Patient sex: F
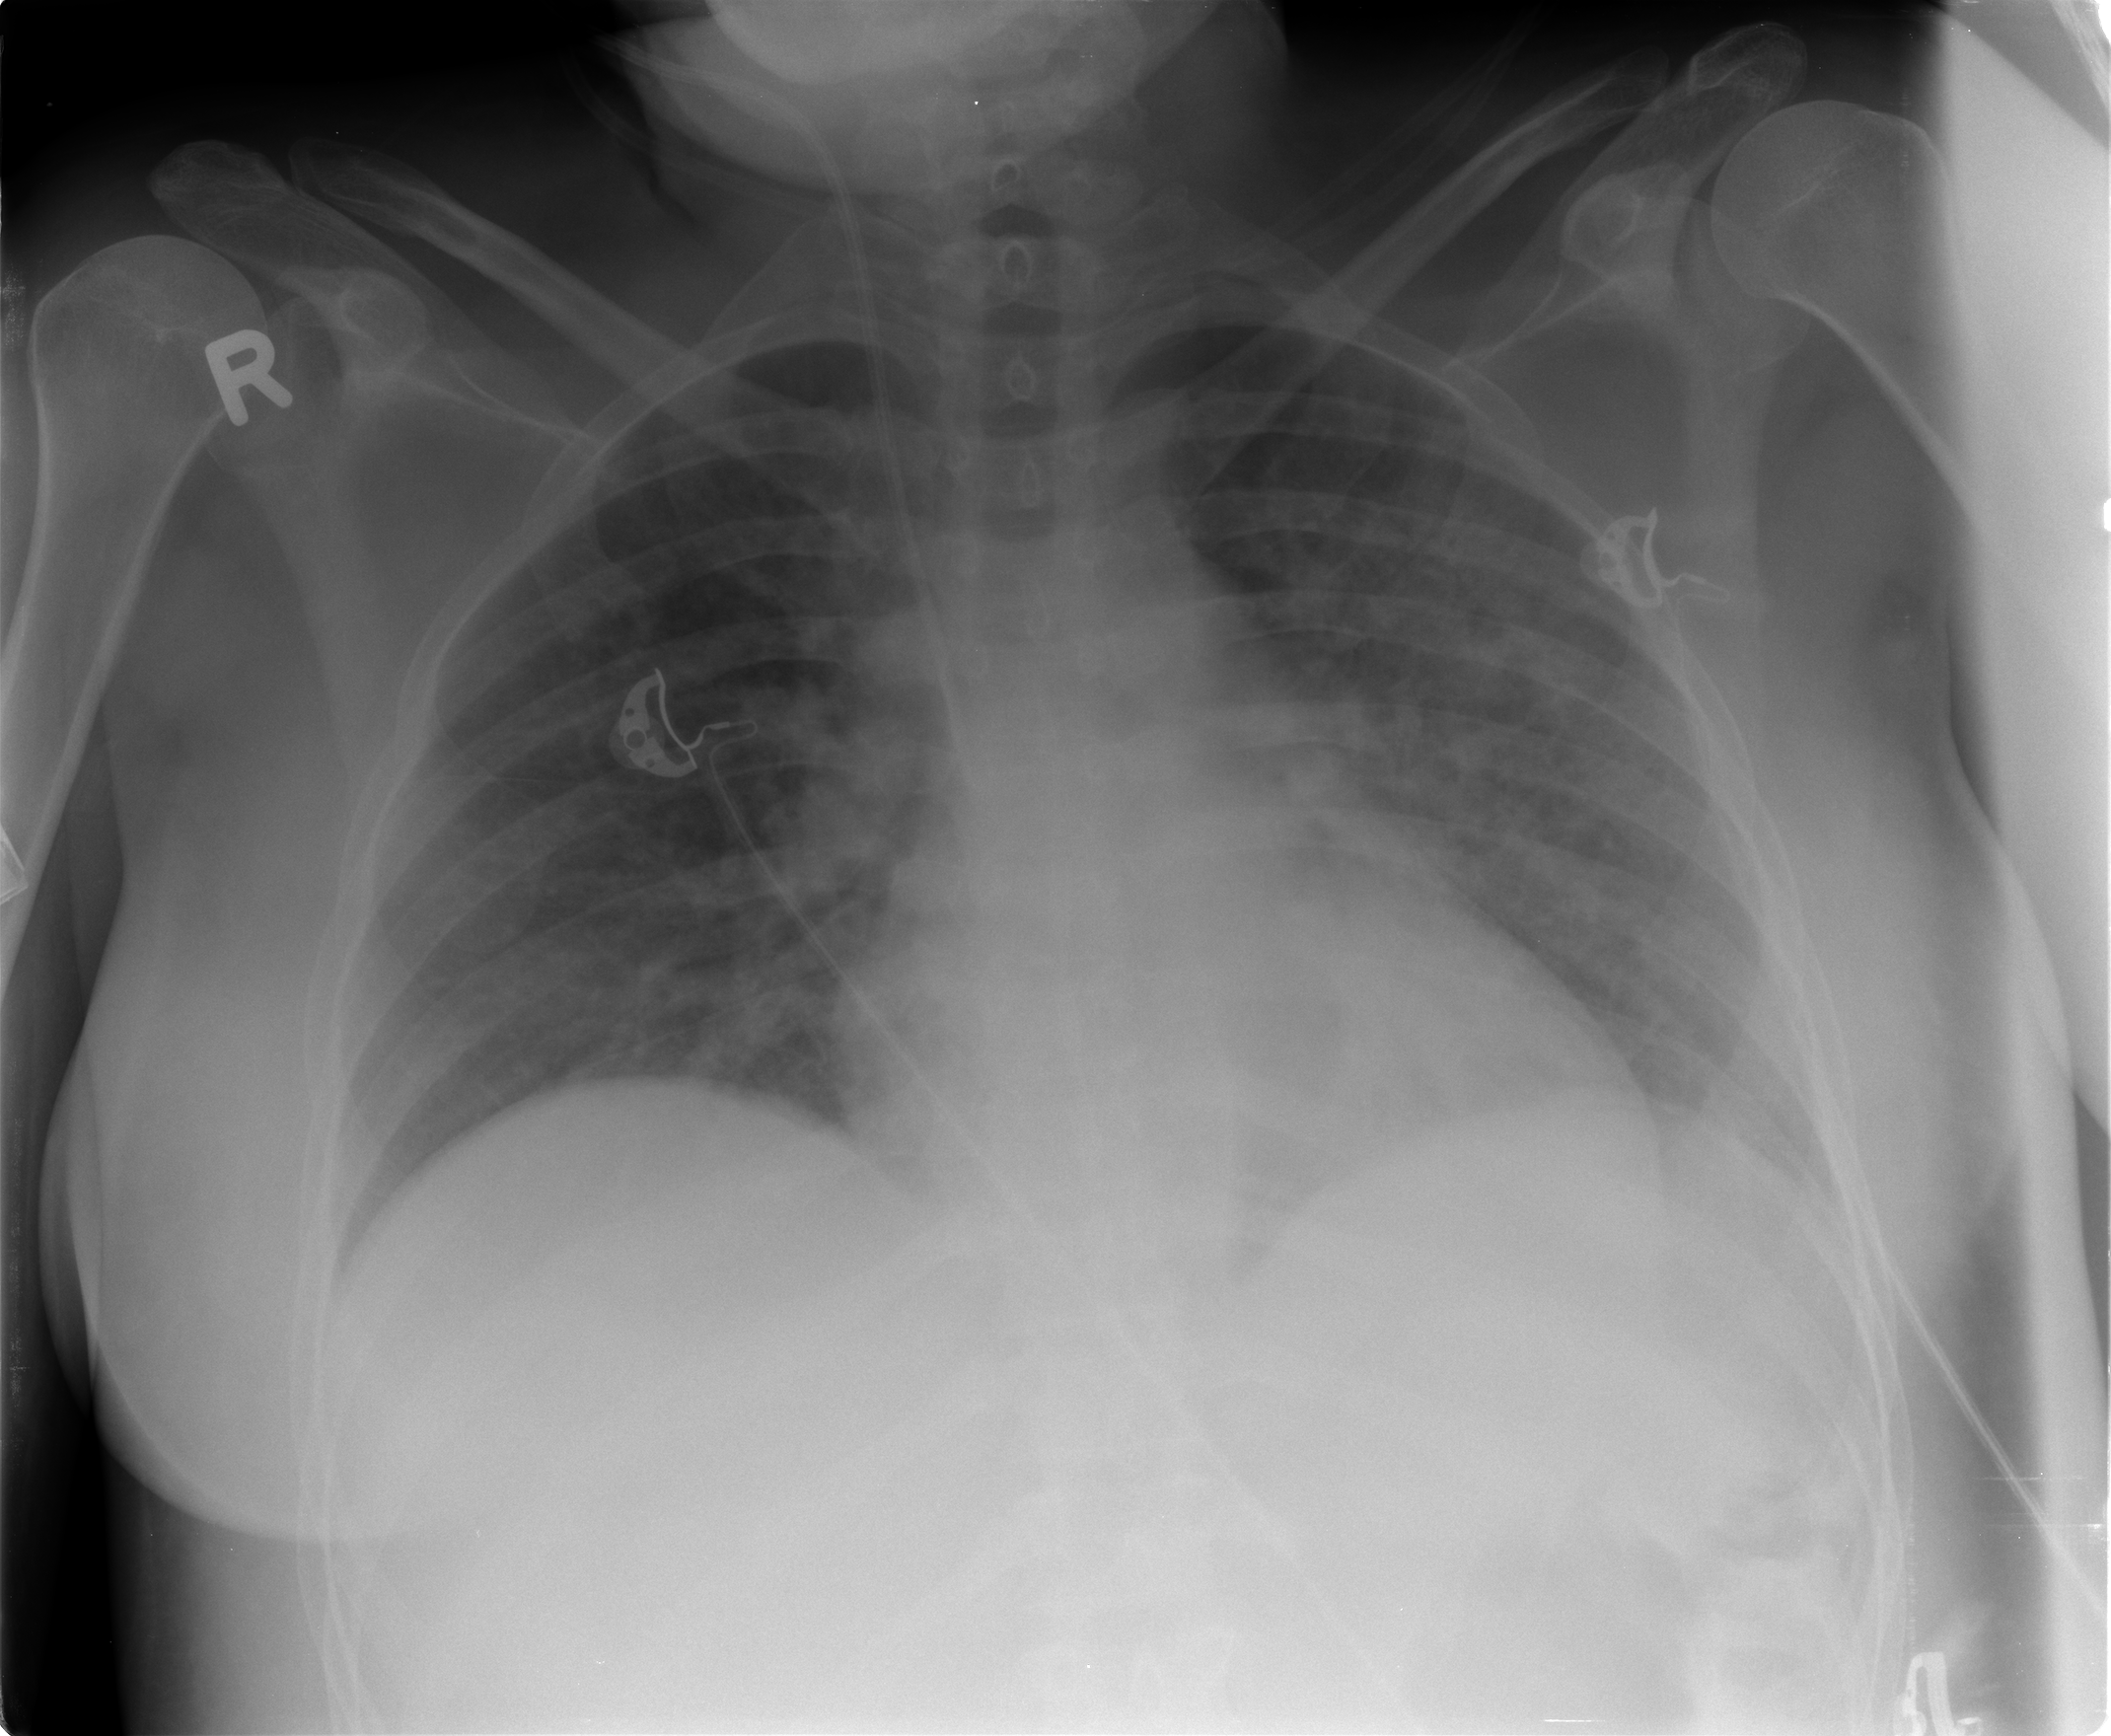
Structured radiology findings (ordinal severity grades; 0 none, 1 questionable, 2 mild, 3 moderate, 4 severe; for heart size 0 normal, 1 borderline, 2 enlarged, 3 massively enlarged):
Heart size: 0
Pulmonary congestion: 3
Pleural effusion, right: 0
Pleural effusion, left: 2
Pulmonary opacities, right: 2
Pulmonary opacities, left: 3
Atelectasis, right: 0
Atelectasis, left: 2